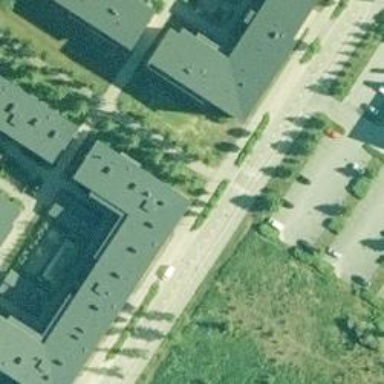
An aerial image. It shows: Crossing on asphalt cycleway.